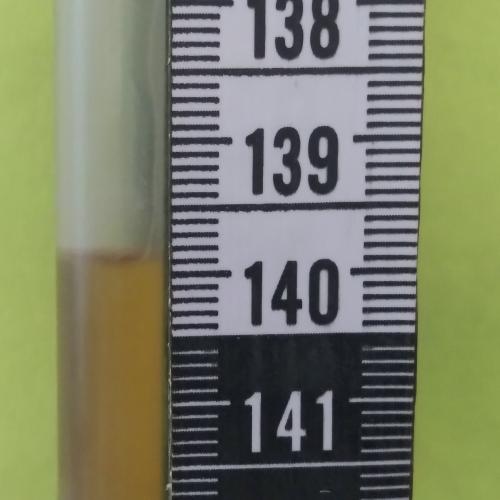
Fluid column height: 139.9 cm